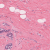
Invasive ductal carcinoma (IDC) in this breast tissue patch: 0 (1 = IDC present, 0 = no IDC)